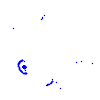
Particle: proton